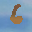
Label: 6